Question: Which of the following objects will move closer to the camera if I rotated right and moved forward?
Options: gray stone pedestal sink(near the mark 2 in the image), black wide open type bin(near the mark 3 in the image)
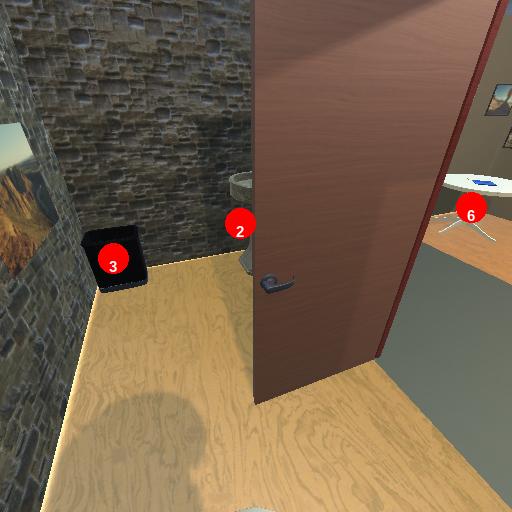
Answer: gray stone pedestal sink(near the mark 2 in the image)